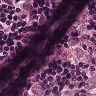
Metastatic tissue present: yes